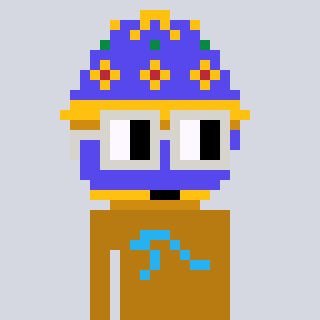
a pixel art character with square light gray glasses, a faberge-shaped head and a gold-colored body on a cool background